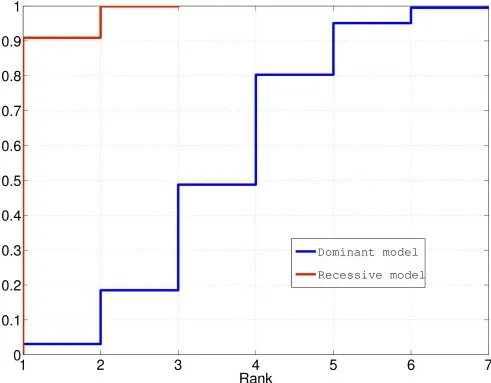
Rank statistics for DHODH based on 1,000 randomizations. The x-axis indicates the rank of DHODH, the y-axis indicates the cumulative probability of observing a rank lower than that marked on the x-axis. (red) Under the recessive model DHODH ranked in the top two candidate genes in 95% of the randomizations. (blue). Under the dominant model DHODH ranked in the top seven in 95% of the randomizations.
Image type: chart (chart)